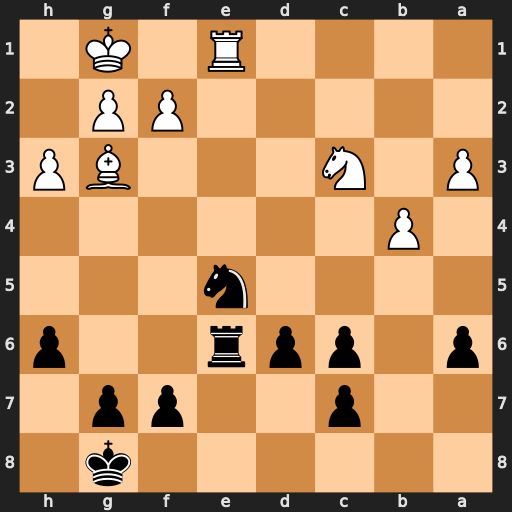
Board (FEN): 6k1/2p2pp1/p1ppr2p/4n3/1P6/P1N3BP/5PP1/4R1K1
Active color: b
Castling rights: -
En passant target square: -
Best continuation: Nf3+ gxf3 Rxe1+